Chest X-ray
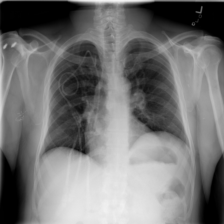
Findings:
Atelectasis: negative
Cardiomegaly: negative
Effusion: negative
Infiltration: negative
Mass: negative
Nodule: negative
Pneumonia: negative
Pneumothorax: negative
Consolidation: negative
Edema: negative
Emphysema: negative
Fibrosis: negative
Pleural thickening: negative
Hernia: negative